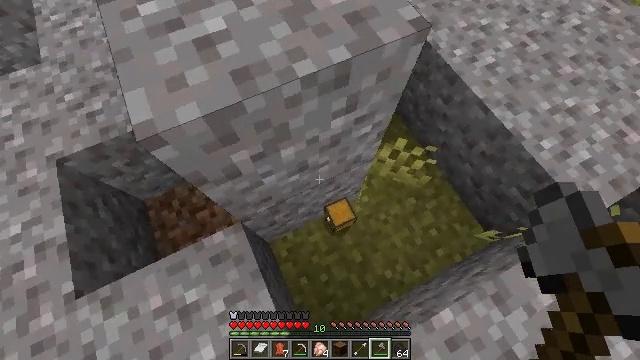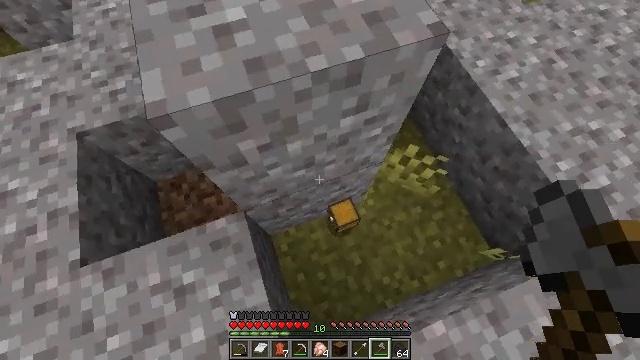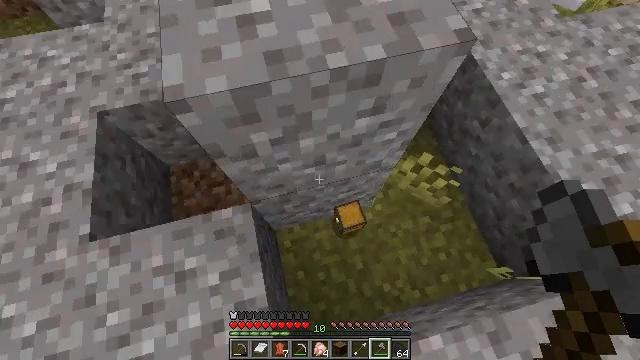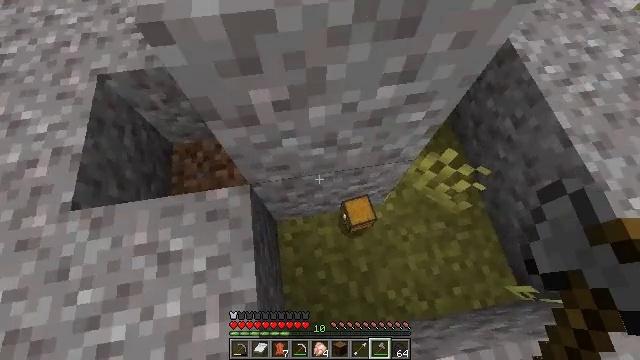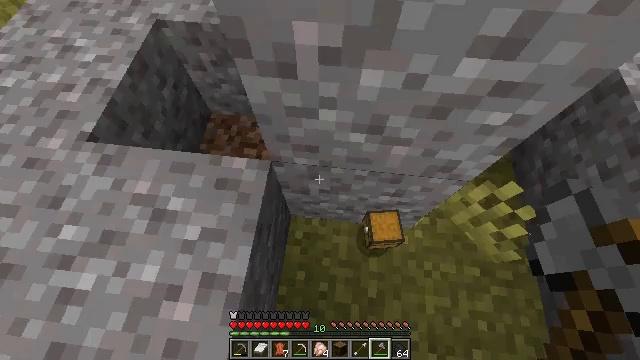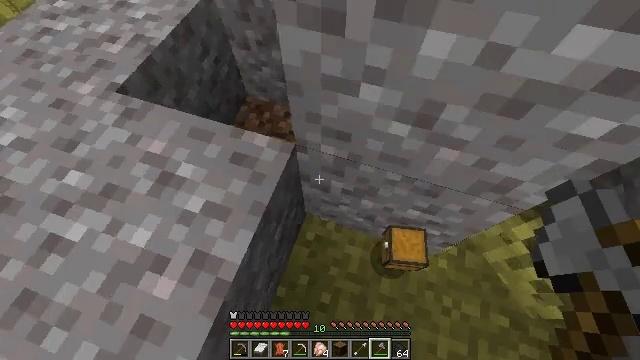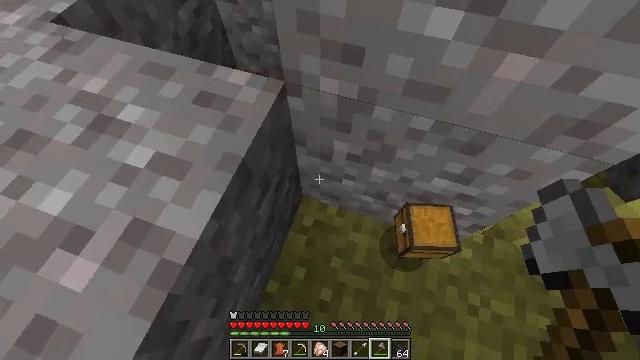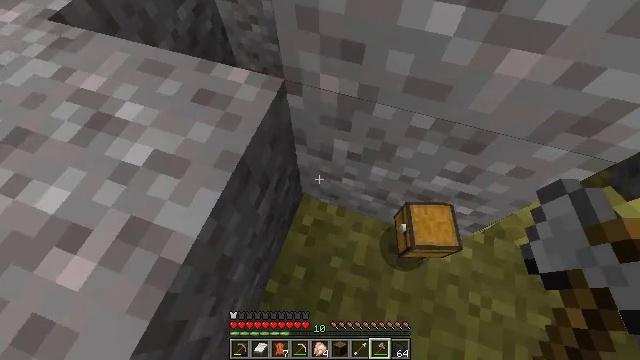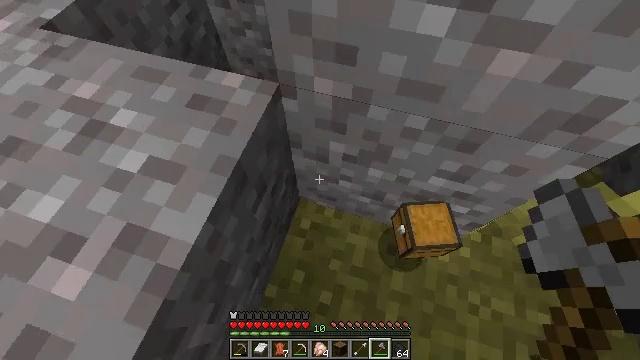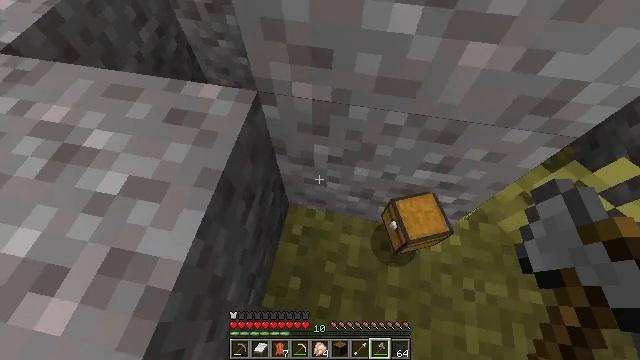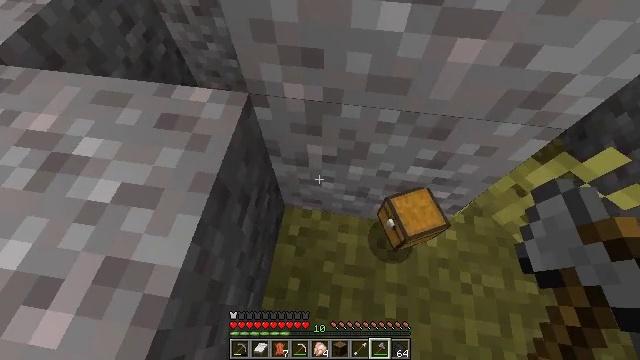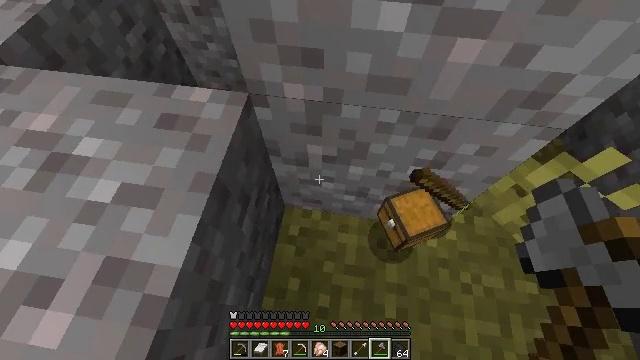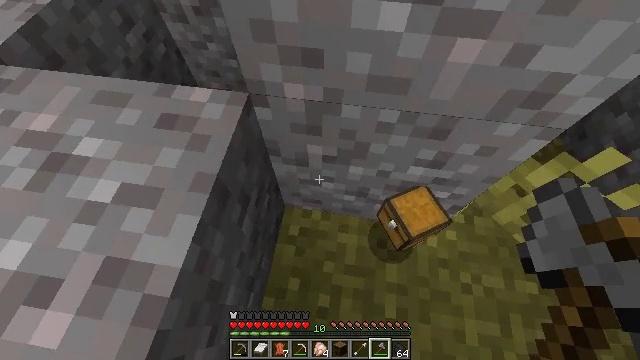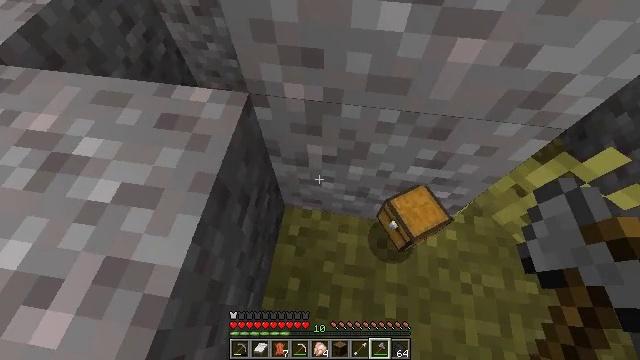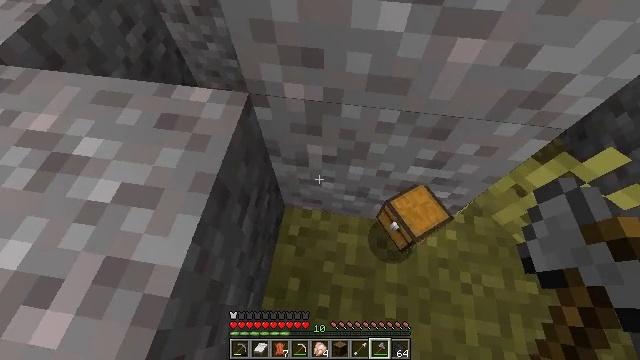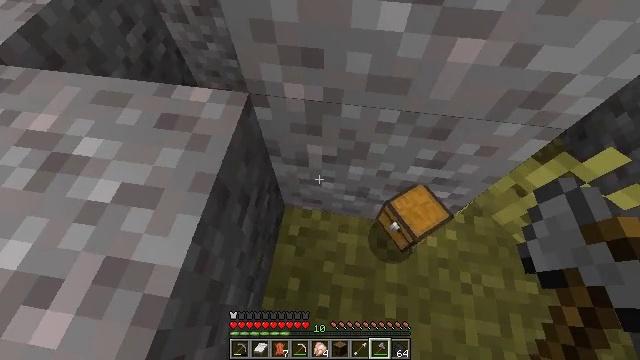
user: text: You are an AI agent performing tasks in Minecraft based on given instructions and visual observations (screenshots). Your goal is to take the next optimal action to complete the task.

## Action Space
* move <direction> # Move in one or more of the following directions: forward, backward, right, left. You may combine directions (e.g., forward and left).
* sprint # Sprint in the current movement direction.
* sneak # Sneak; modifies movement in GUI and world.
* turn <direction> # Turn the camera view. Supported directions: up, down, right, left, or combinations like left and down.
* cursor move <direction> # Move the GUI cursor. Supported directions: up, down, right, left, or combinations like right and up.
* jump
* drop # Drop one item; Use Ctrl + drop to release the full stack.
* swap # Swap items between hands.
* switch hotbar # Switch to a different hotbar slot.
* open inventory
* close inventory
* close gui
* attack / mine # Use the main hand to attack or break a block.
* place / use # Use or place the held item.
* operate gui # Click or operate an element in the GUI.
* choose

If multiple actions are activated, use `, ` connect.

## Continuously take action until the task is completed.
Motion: motion action
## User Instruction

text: Drop a stick.
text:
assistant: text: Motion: turn left
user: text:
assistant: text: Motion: turn left
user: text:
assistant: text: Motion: turn left
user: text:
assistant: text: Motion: turn left and up
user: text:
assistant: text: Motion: turn left and up
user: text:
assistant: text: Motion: no_op
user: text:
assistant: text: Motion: no_op
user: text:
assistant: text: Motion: turn right
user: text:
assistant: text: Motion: turn right
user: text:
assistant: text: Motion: turn right
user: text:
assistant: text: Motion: no_op
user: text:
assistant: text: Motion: no_op
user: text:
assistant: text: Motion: no_op
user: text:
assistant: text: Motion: no_op
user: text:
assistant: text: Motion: no_op
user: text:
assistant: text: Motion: no_op
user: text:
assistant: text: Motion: no_op
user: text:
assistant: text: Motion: turn left
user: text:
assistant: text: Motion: turn left
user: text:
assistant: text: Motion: turn left
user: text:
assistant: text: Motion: no_op
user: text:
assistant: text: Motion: no_op
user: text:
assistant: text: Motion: turn right
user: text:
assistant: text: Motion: turn right
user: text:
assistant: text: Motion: move forward, turn right
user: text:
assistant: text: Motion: move forward, turn right and down
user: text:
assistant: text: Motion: move forward, turn right and down
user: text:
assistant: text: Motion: turn right
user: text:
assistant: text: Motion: turn right
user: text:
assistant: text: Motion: turn right